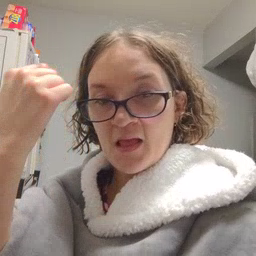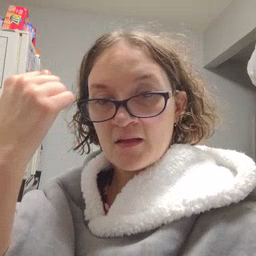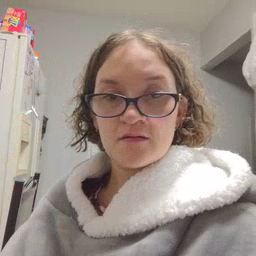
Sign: black